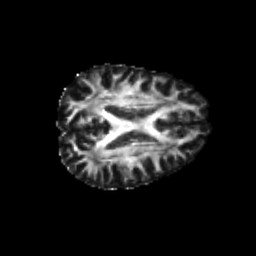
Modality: FA
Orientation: axial
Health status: healthy
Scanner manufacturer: philips
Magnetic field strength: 3 T
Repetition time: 6.964 s
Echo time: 0.092 s